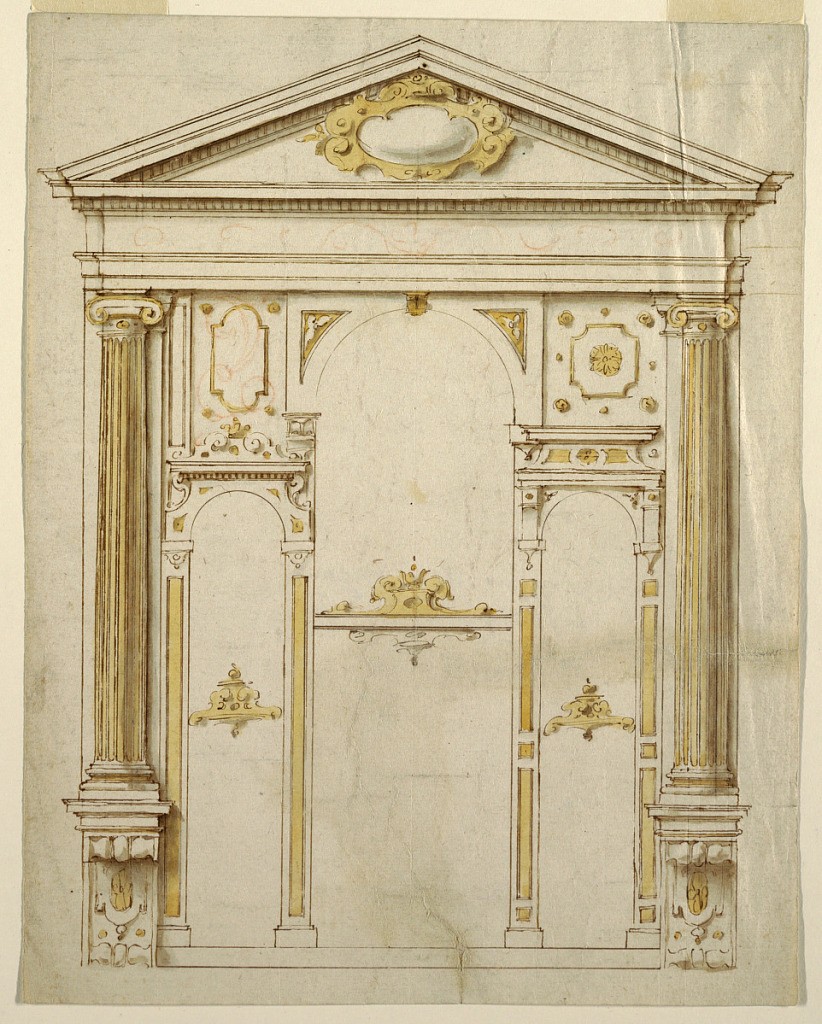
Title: Design for the organ case of S. Gregorio in Bologna
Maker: Giovanni Battista Natali III, Italian, 1698 - 1765
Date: ca. 1730
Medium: Incised lines, pen and brown ink, yellow and brown washes, red chalk on paper
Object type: Drawing
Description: Embeded and fluted Ionic columns rise from brackets and support the entablature and a triangular pediment. A high central arch and low lateral ones show an ornament as a buttress.